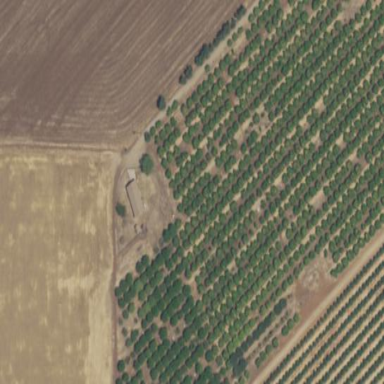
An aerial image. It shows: Orchard.